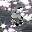
Label: 5